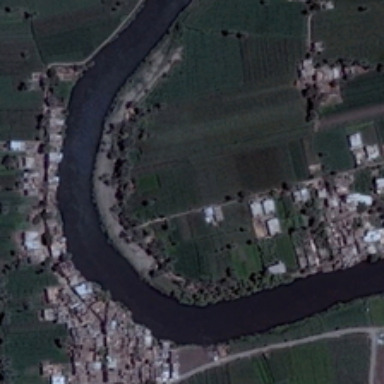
A crooked river flows through a green area .